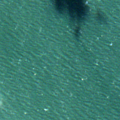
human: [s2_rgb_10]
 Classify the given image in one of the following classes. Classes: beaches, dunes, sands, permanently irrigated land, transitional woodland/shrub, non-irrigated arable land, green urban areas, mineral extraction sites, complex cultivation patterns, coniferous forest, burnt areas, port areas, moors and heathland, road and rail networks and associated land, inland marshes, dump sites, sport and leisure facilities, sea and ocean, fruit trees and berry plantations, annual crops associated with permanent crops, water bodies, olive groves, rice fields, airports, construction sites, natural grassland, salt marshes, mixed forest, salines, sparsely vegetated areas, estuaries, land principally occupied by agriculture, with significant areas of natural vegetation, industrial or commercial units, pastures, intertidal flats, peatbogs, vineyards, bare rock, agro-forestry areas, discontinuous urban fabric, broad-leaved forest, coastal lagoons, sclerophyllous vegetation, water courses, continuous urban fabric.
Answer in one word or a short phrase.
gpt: sea and ocean